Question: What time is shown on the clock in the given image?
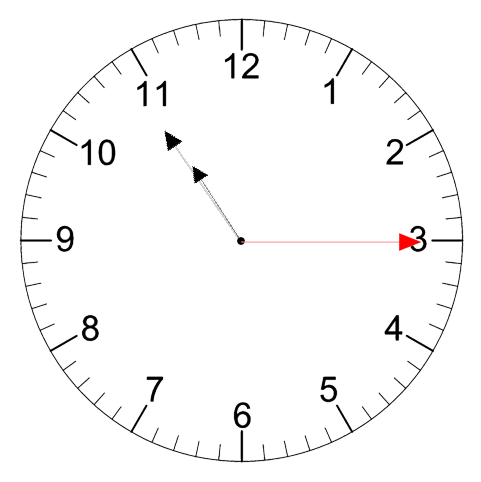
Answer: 10:54:15